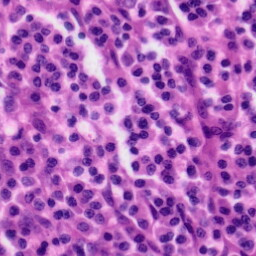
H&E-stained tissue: Tonsil